Question: I needed a web file manager able to navigate a given directory tree on a server. The best solution I could find was <URL> available for free and considered reliable as long as I could read until now.
So I downloaded the last stable versione (3.12) and made a basic installation on my server.
I simply copied the whole kcfinder-3.12 folder in my wwwroot on a machine running Linux Debian+Apache+PHP5 then modified the 'kcfinder/conf/config.php' so that any user was allowed to access:
'''
'disabled' => false
'''
The default settings for folders remained as follows:
'''
'uploadURL' => "upload",
'uploadDir' => "",
'''
This should give me the right to browse, download and upload files located in the subfolder 'kcfinder/upload/'
But when I run the application, it actually shows me only the subfolder "files/" contained in the above said 'upload' folder despite many other exists created via shell.
I know this behaviour comes from the 'types' settings:
'''
'types' => array(
// (F)CKEditor types
'files' => "",
'flash' => "swf",
'images' => "*img",
// TinyMCE types
'file' => "",
'media' => "swf flv avi mpg mpeg qt mov wmv asf rm",
'image' => "*img",
),
'''

But it's not very clear to me how those categories are supposed to fit in my expectations and how I'm instead allowed to have a web based file browser with no restrictions starting from a given directory.
Does anyone know what I'm doing wrong and if there's a way to get total access to a given directory? Here I talked about KCFinder but I'm available to listen any other option as long as it fulfills my request.
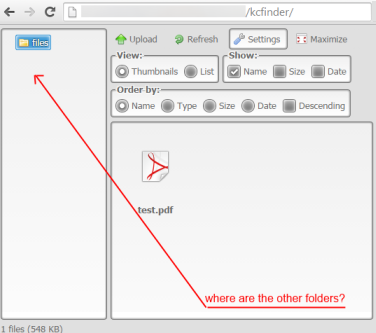
Answer: What you really need are two things:
1) Enable DAV extensions on your web server. This consists simply of enabling the stock mod_dav module.
2) Use any DAV-based file manager. Heck, there's one even for Android: <URL>
For native Linux, you don't need any special client software. A brief googling around suggests that current Gnome and KDE desktops can natively access remote files via the DAV protocol. Here's a random page Google came up with, with examples: <URL>
I'm sure there are plenty of standalone DAV clients, that you can use to browse your web server via the DAV protocol, you can Google them up yourself.
Of course, there are some issues to work out here, regarding configuration, security, and permissions. You need to set aside some time to dig through mod_dav's documentation, and figure out exactly how you need your security setup to work.